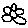
Label: flower